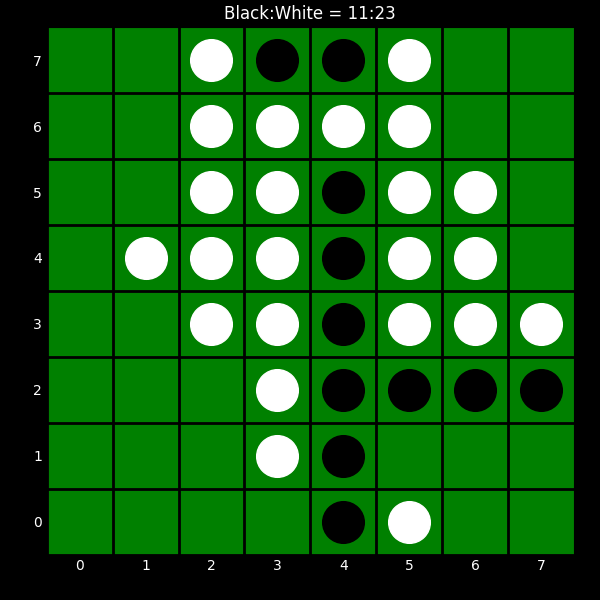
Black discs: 11
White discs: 23